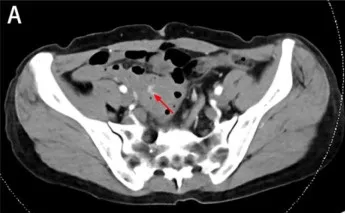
Preoperative imaging data. (A) CT showed the blood supply of the tumor originating from the branches of the SMA (red arrow).
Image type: radiology (ct)